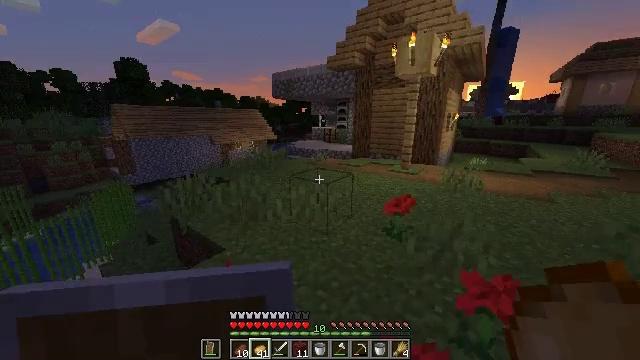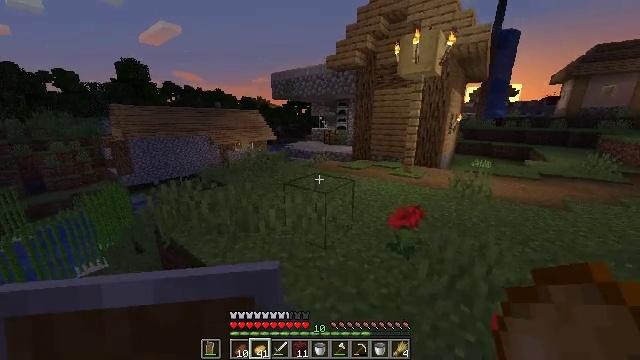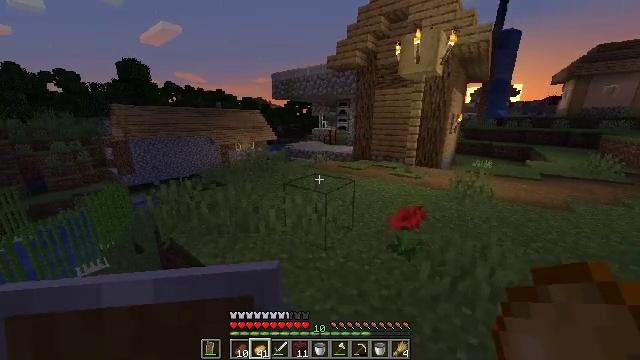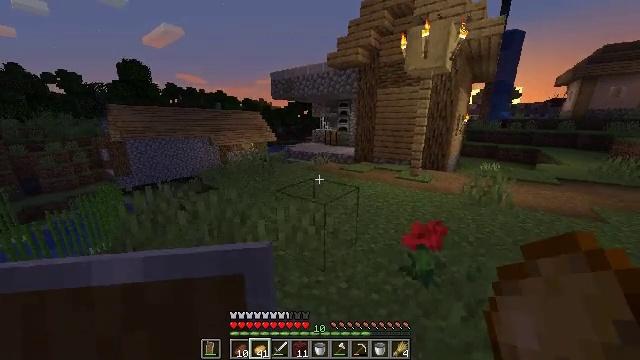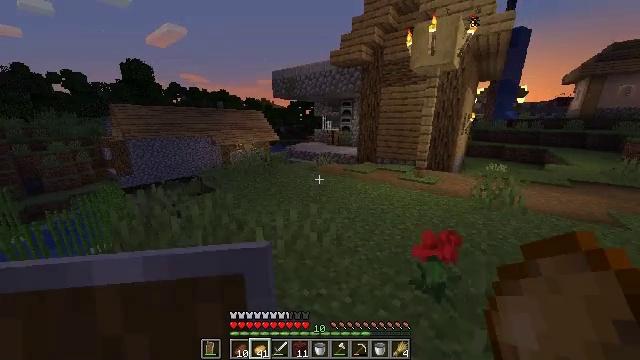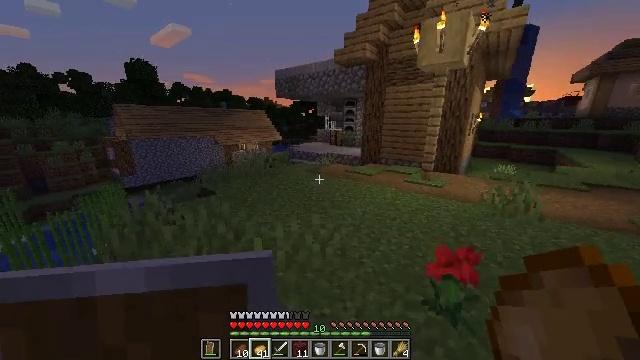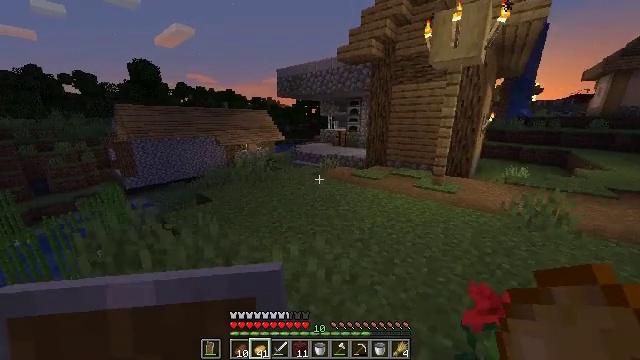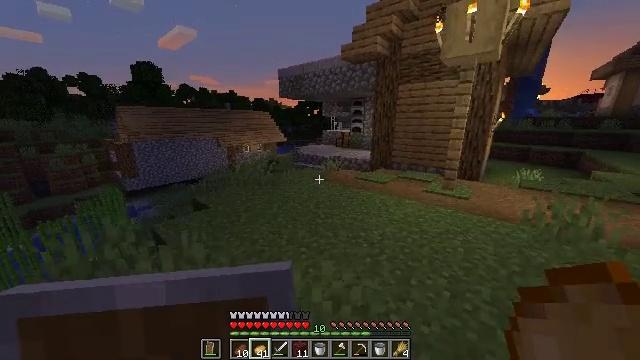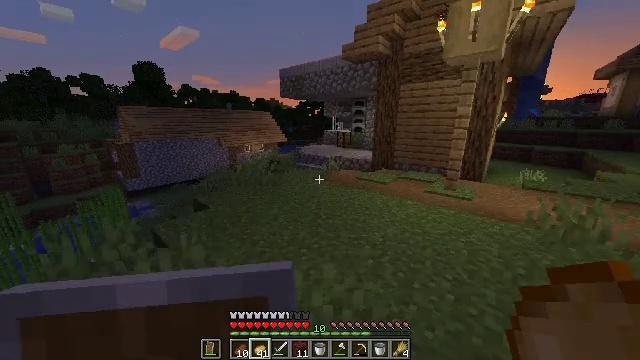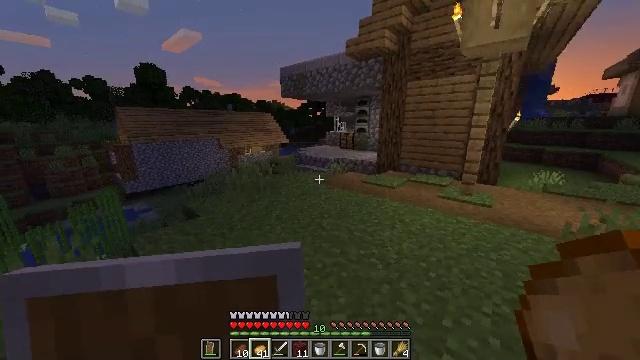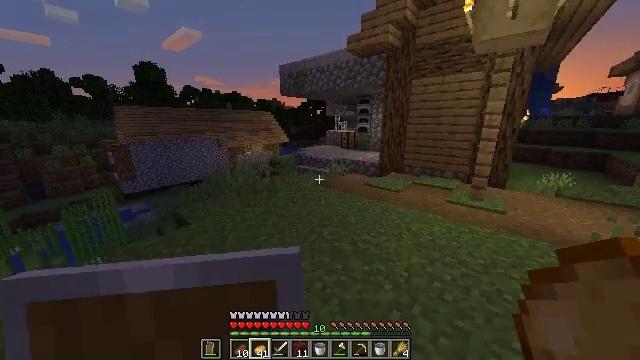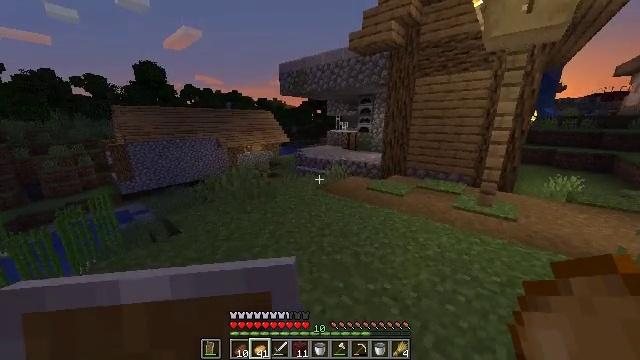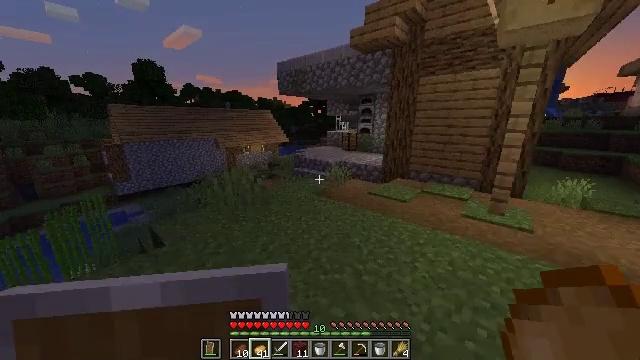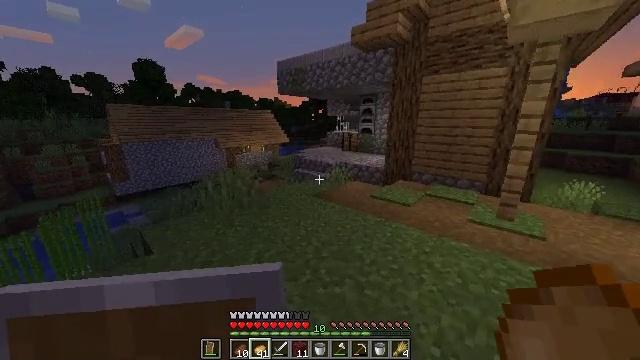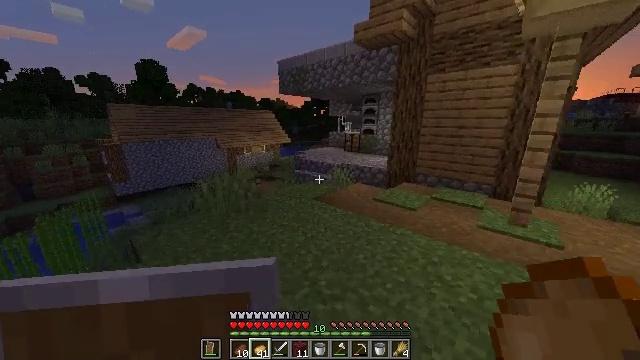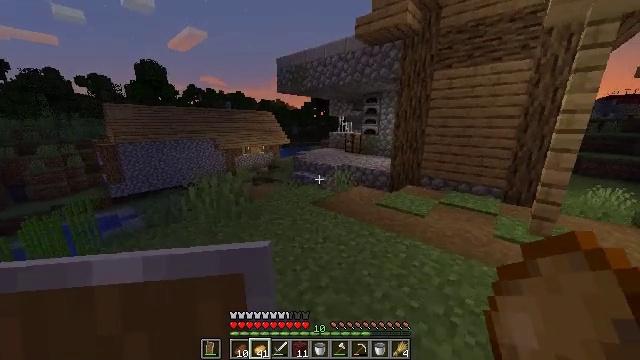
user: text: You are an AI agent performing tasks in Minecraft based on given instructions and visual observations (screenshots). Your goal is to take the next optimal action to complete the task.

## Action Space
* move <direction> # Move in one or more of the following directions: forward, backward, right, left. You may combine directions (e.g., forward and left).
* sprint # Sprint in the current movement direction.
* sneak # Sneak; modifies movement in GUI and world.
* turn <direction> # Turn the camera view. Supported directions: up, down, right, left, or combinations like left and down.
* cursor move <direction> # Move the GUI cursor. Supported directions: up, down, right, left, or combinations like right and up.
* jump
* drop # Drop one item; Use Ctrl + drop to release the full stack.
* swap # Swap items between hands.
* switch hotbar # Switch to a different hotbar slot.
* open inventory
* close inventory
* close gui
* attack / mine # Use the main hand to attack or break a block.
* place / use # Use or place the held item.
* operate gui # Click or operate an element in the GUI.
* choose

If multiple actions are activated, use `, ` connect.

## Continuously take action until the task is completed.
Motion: motion action
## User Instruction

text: Open the crafting table to craft an emerald.
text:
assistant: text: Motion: move forward
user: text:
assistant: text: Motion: move forward
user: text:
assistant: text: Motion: move forward
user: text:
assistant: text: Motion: move forward
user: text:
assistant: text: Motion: move forward
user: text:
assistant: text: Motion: move forward
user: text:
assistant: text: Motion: move forward
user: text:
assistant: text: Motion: move forward
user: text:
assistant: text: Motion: move forward
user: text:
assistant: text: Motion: move forward
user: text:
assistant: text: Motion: move forward
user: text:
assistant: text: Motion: move forward
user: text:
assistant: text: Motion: move forward
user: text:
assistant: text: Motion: move forward
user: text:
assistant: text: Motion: move forward
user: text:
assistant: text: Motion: move forward
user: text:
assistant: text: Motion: move forward, turn left
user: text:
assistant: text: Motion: move forward, turn left and up
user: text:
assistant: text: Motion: move forward
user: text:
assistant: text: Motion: move forward
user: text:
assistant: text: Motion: move forward
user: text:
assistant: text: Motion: move forward
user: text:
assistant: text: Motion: move forward
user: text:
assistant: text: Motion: move forward, turn right
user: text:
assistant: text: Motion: move forward, turn right and down
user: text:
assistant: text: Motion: move forward, turn right and down
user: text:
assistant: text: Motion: move forward, turn right
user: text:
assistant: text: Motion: move forward and move right, turn right
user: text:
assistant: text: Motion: move forward and move right, turn right
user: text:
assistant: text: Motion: move forward and move right, turn right and up